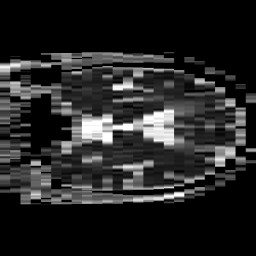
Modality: ADC
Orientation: coronal
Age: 65
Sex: male
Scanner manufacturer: philips
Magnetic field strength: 3 T
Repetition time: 3.986 s
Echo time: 0.06119 s